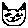
Label: cat